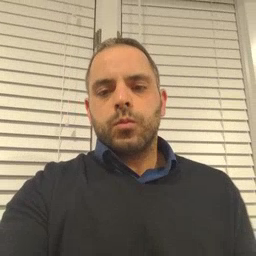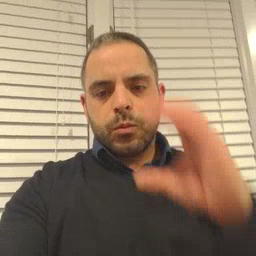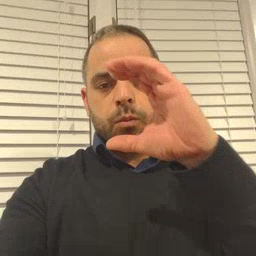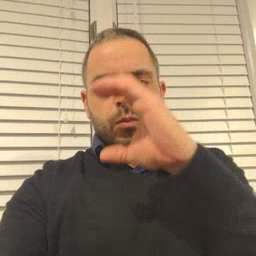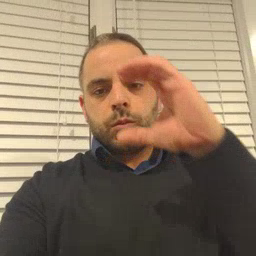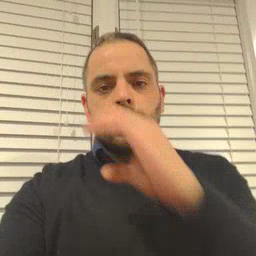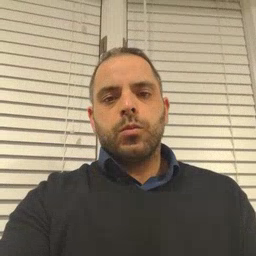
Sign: look